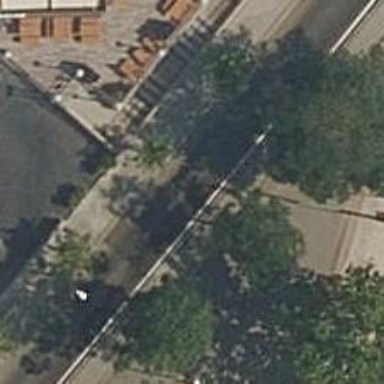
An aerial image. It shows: Residential road with asphalt surface. Both sides have sidewalks.